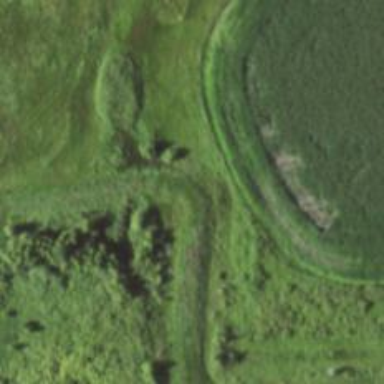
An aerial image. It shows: Levee embankment.